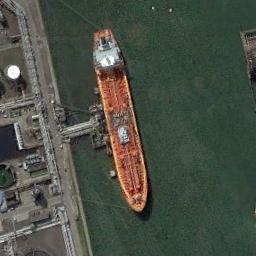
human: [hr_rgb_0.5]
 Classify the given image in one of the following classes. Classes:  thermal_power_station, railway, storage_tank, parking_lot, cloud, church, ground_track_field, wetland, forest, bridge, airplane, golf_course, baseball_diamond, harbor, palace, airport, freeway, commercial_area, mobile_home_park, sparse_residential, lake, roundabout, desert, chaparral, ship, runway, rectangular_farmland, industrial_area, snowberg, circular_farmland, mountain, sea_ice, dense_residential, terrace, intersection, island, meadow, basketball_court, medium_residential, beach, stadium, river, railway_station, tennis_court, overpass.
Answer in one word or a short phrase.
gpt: ship